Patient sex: M
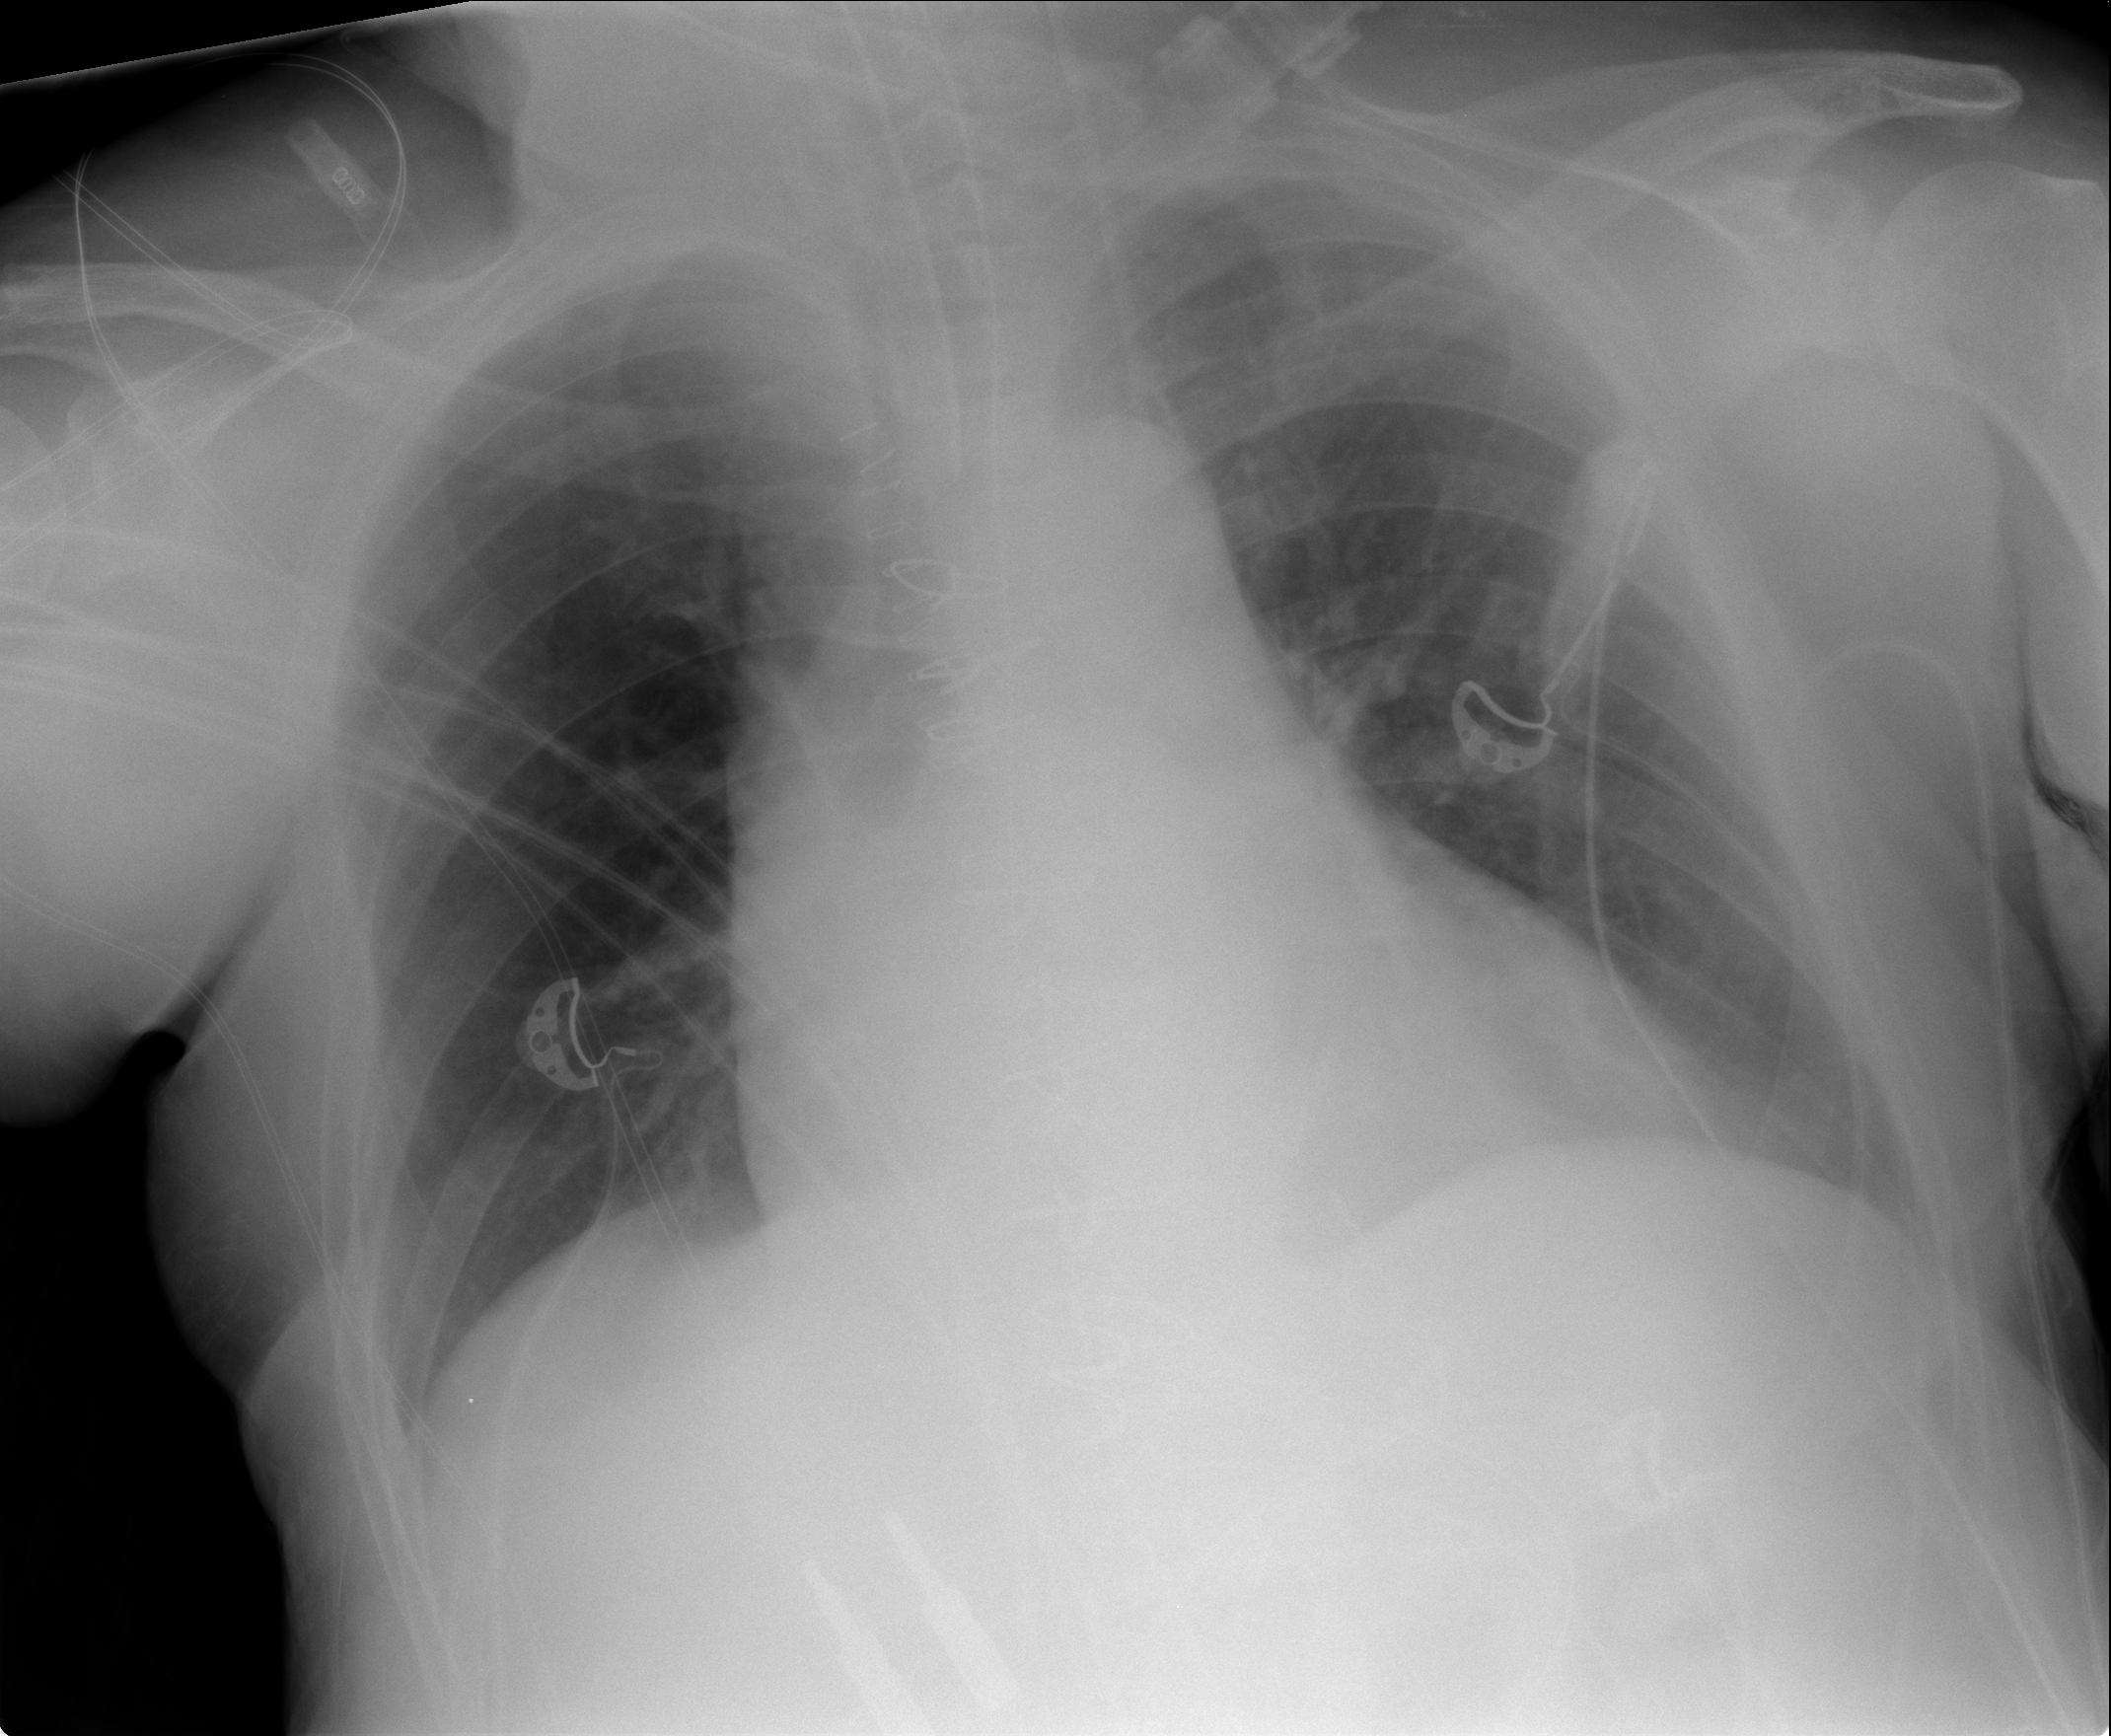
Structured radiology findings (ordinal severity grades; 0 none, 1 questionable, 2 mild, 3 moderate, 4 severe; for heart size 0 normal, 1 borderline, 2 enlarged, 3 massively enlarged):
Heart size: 2
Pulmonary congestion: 0
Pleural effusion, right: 0
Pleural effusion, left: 0
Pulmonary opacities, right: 0
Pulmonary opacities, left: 0
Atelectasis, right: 2
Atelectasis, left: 2